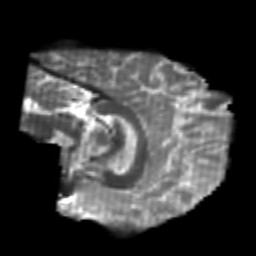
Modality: T2w
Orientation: sagittal
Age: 23
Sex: male
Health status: healthy
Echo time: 0.074 s